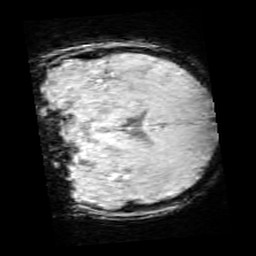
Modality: SWI
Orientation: coronal
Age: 11
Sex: male
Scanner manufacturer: siemens
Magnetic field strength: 3 T
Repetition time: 0.027 s
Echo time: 0.02 s